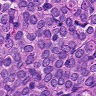
Metastatic tissue present: yes